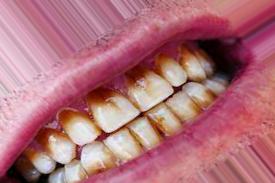
Condition: Tooth Discoloration